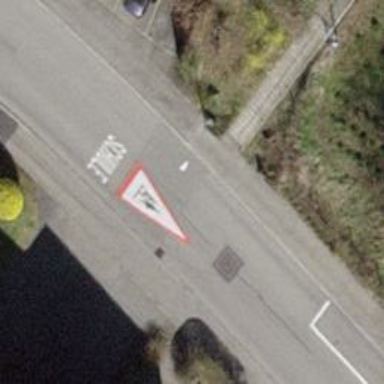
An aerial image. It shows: Unmarked road crossing.